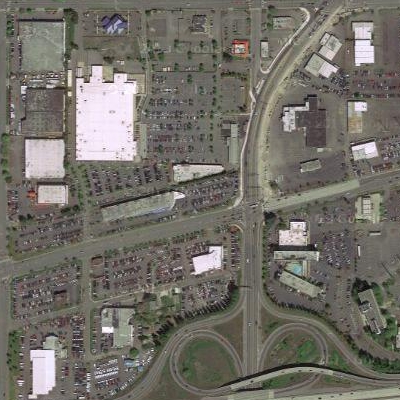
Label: gParking